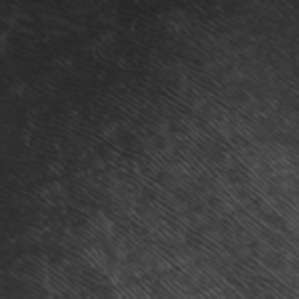
Label: frost